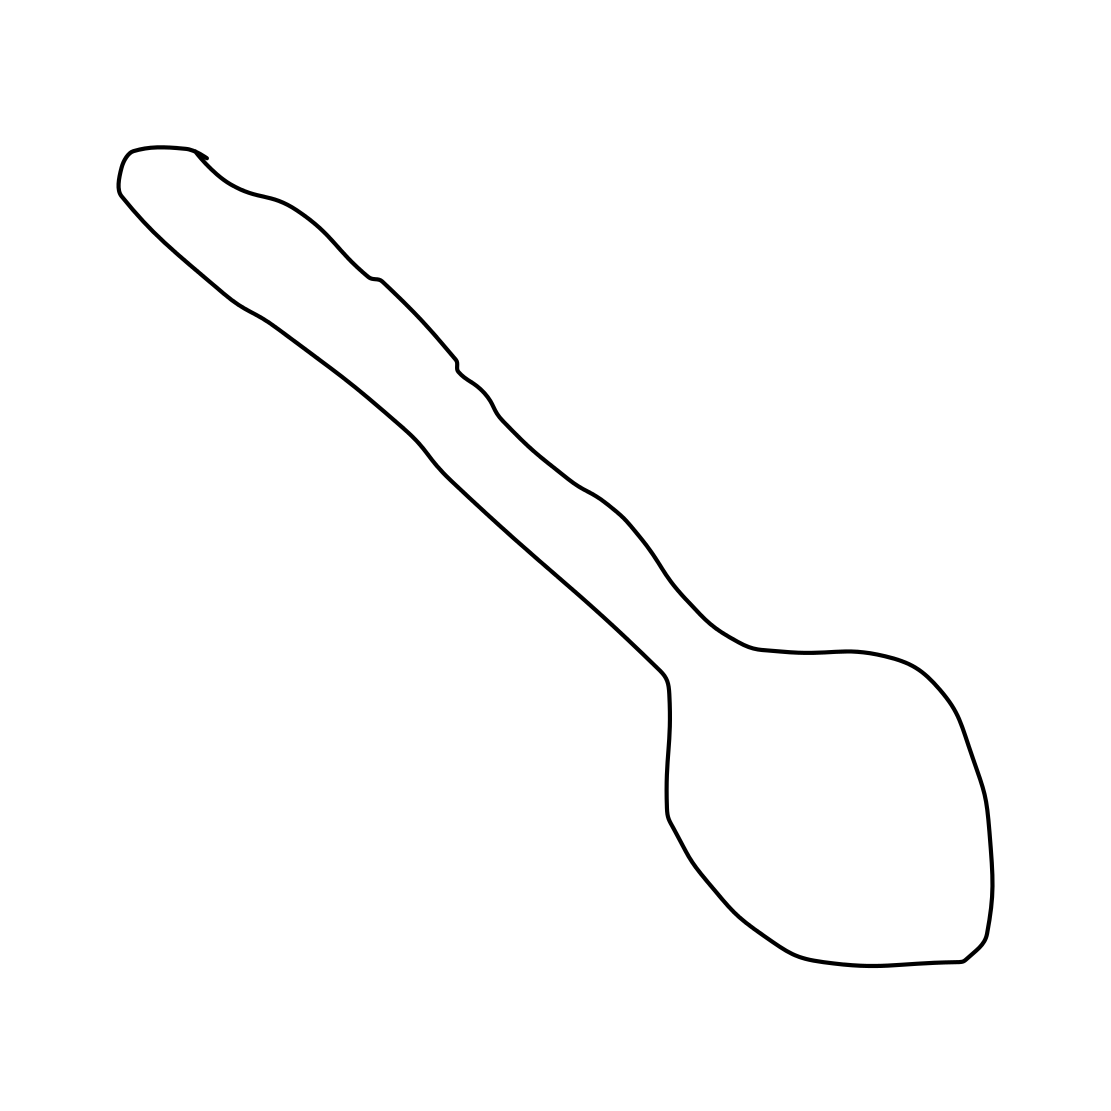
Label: spoon